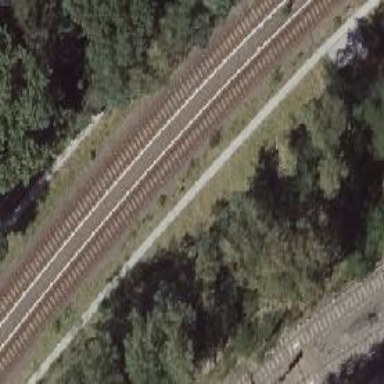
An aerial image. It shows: Rail line with bottom electrification.